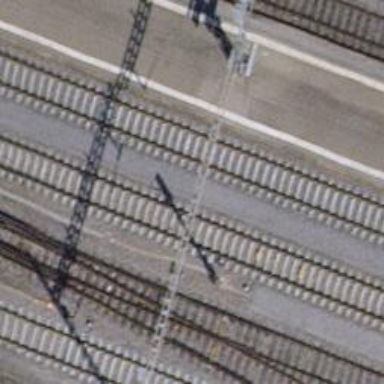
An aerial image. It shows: Railway signal.